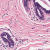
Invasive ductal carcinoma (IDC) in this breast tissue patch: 0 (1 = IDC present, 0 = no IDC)